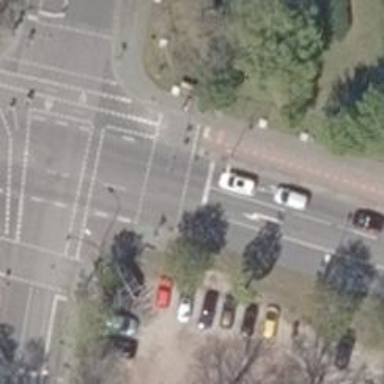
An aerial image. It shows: Secondary road with asphalt surface and sidewalks on both sides. There is cycle track on the left side.